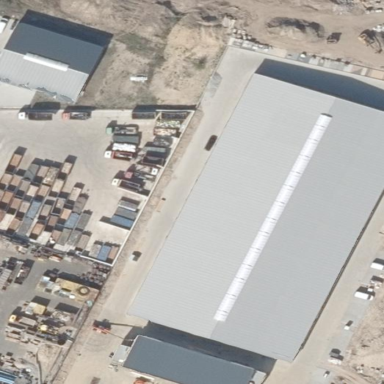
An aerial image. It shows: Industrial building with gabled roof.